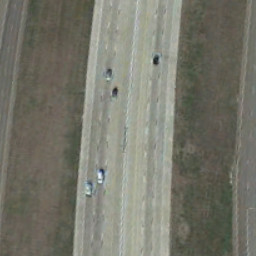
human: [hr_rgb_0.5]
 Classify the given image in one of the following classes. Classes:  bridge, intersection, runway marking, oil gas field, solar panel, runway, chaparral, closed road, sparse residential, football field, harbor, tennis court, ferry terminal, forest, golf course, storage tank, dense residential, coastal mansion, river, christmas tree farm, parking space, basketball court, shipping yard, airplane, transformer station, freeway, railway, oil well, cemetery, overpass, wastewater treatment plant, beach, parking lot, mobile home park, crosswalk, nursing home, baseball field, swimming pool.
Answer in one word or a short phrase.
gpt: freeway